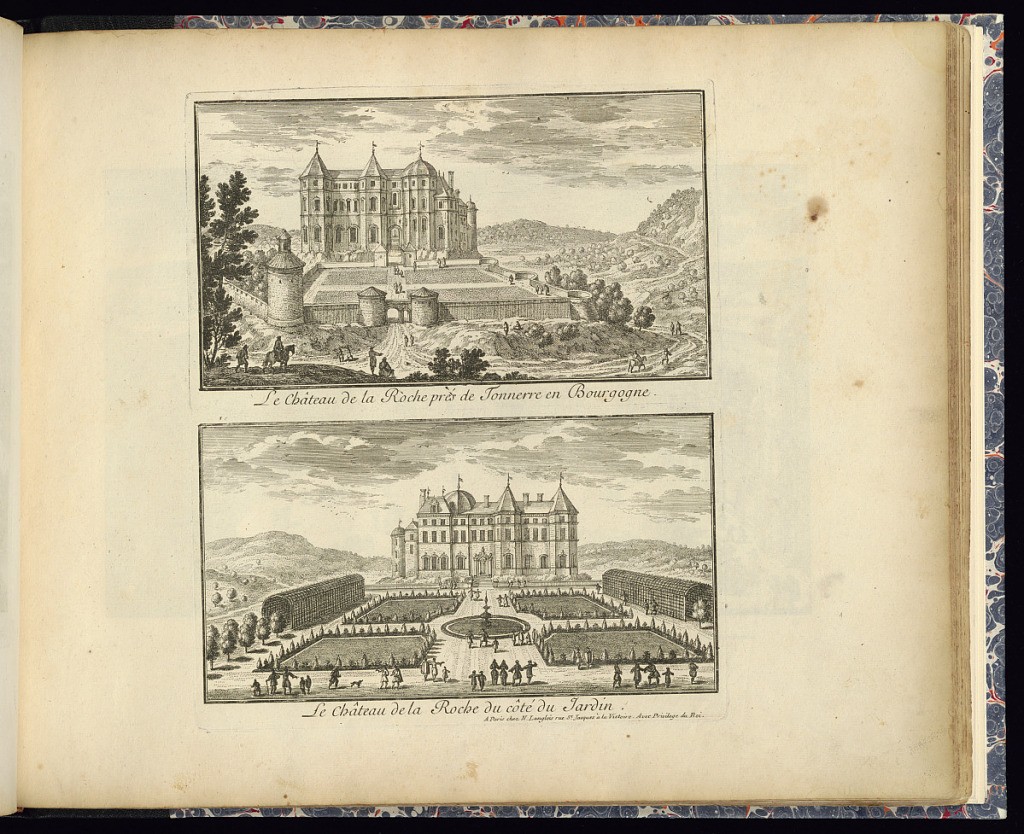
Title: Le Château de la Roche prés de Tonnerre en Bourgogne (Upper Plate)
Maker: Adam Perelle, French, 1638 – 1695
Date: late 17th century
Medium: Etching on laid paper
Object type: Print
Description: Two plates printed one above the other. Views of the chateau de la Roche. The upper plate illustrates the entrance façade with chateau walls and entrance gates. The chateau is set within its landscape with trees and figures in the foreground and walking towards the chateau. The lower plate illustrates the chateau from its garden with fountain, circular basin, parterre planting, and trees. Figures throughout the grounds. The plates are titled.